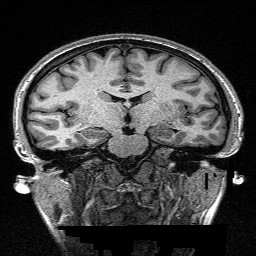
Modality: T1w
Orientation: sagittal
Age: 23
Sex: female